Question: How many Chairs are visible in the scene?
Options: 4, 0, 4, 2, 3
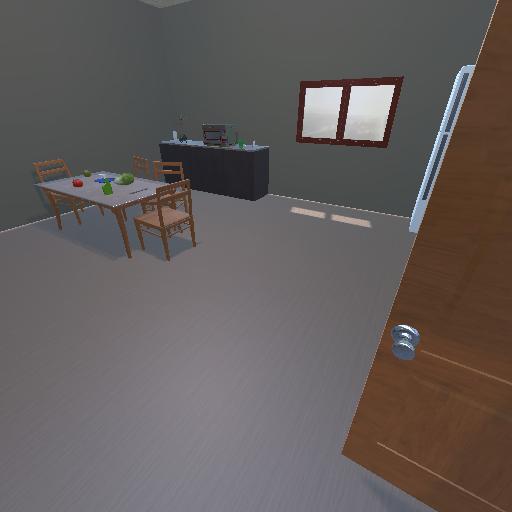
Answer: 4